Question: I have a project from some month ago. Since all the updates and since someone else has modified some code I can not change the position of the button anymore.
How to make GUI controls editable in new XCode?
The codebehind 'MainController.m' file is empty. No position and only default class code in it.
Where are my controls in designer to arrange the position?
<URL>
[
No GUI editable
<URL>
How result looks on iPhone
[![iPhone view][4]][4]
<URL>
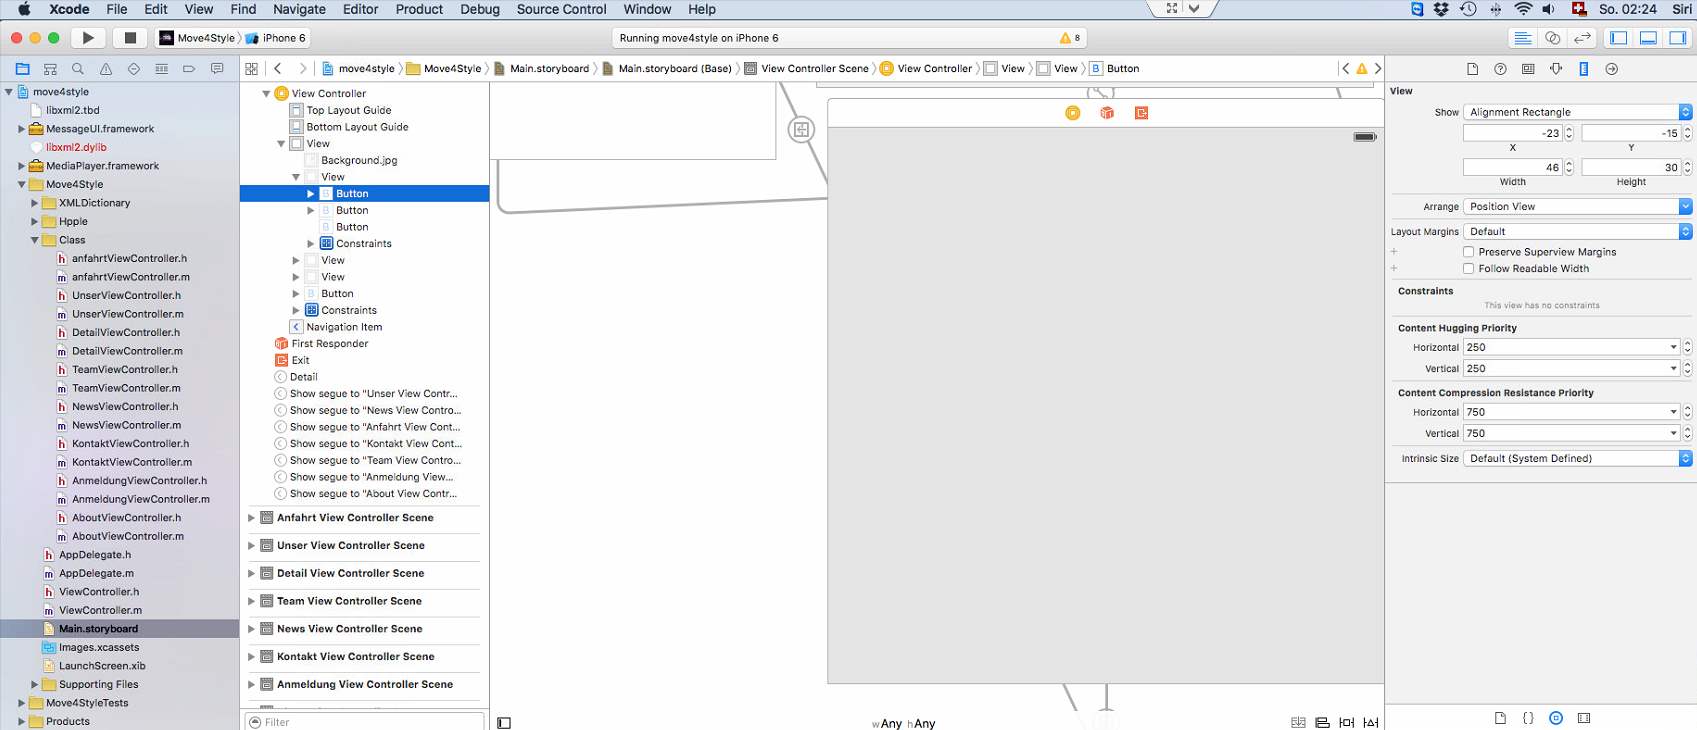
Answer: I don't think this is related to the version of xcode or any particular update.
It may be that the other developer involved used size classes to make this view for a particular size. If you are not in the view size that they set this for you may not see any of the view elements.